Question: I'm trying to refactor a static Sass Bem project into a Typescript NextJS app.
Loading the main.scss freezes the app
I used to generate a CSS file using node-sass but now I want to load every component with its corresponding styling.
When I load each single SCSS file in a component I get an error because my SCSS variables are externalized in the abstract folder.
My current Next Config is the following:
'''
// next.config.js
'''const withSass = require("@zeit/next-sass");
module.exports = withSass({
sassLoaderOptions: {}
});
'''
'''
My BEM folder structure:

My question is: Is there a way to integrate the BEM structure into the Next app or should I break the SCSS files into files that correspond with each component?
Also, I generate one CSS file will Next chunk it depending on the components that are being loaded or will it ship it all in the first load ?
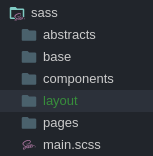
Answer: So after some digging it turned out that next-sass works just fine with no need for any external configurations.
Importing mains.scss in global layout was enough to make it work but one thing to notice is that in the main.scss I had to add the partials extensions.
So instead of '@import "abstracts/functions";' I did '@import "abstracts/functions.scss";'